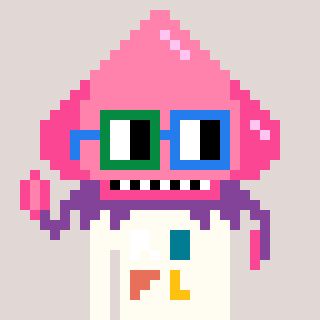
a pixel art character with square green and blue glasses, a squid-shaped head and a grayscale-colored body on a warm background